Question: I am trying to implement the artificial convolutional neural network in order to perform a two-class pixel-wise classification as seen in the figure attached (from Chen et al. Nature 2017).

Can you give me a hint on what the third and fourth layers should look like?
This is how far I've got already:
'''
from keras.models import Sequential
from keras.layers import Conv2D, MaxPooling2D
model = Sequential()
model.add(Conv2D(40, (15, 15), activation='relu',
padding='same', input_shape = (64, 64, 1))) # first layer
model.add(MaxPooling2D((2, 2), padding='same')) # second layer
# model.add(...) # third layer <-- how to implement this?
# model.add(...) # fourth layer <-- how to implement this?
print(model.summary())
'''
How many kernels did they use for the remaining layers and how should I interpret the summation symbols in the image?
Thanks in advance!
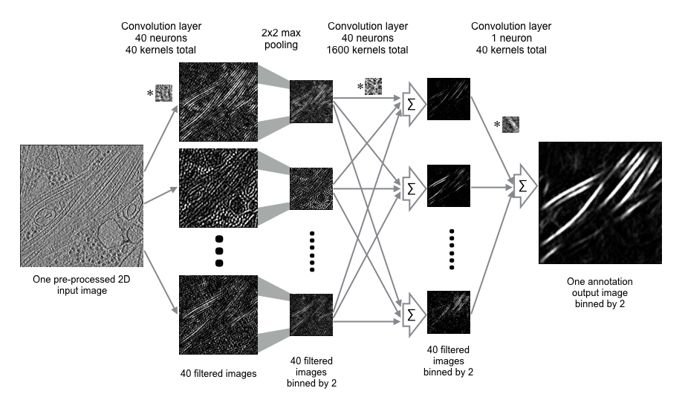
Answer: '''
model = Sequential()
model.add(Conv2D(40, (15, 15), activation='relu',
padding='same', input_shape=(64, 64, 1)))
model.add(MaxPooling2D((2, 2), padding='same'))
model.add(Conv2D(40, (15, 15), activation='relu', padding='same')) # layer 3
model.add(Conv2D(1, (15, 15), activation='linear', padding='same')) # layer 4
print(model.summary())
'''
To get 40 feature maps after layer 3, we just convolve with 40 different kernels.
After layer 4, there should be only one feature map / channel, so 1 kernel is enough here.
By the way, the figure seems to be from <URL> by Chen et al., a Nature article from 2017.
> Comment: [...] why the authors say 1600 kernels in total and there is a summation?
Actually, the authors seem to follow a rather strange notation here. They have an (imho) incorrect way to count kernels. What they rather mean is weights (if given 1x1 kernels...).
Maybe they did not understand that the shape of the kernels are in fact 3-D, due to the last dimension equal to the number of feature maps.
When we break it down there are
- - - -